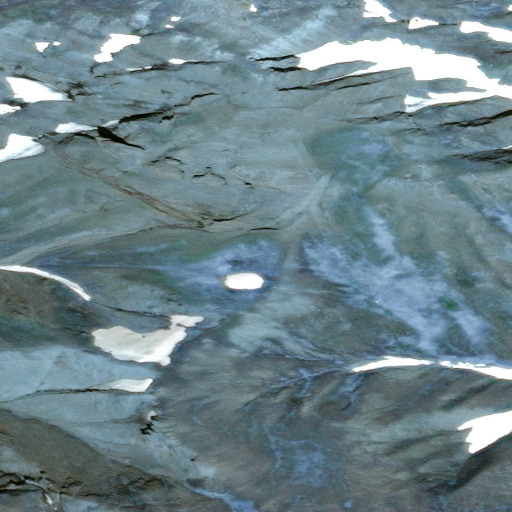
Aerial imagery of gap in Alaska named Burls Pass containing only unknown